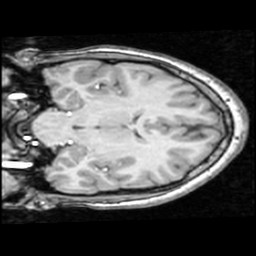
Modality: T1w
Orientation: coronal
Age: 13
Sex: male
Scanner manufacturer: ge
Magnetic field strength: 1.5 T
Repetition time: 0.03333 s
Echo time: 0.008 s